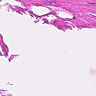
Metastatic tissue present: no